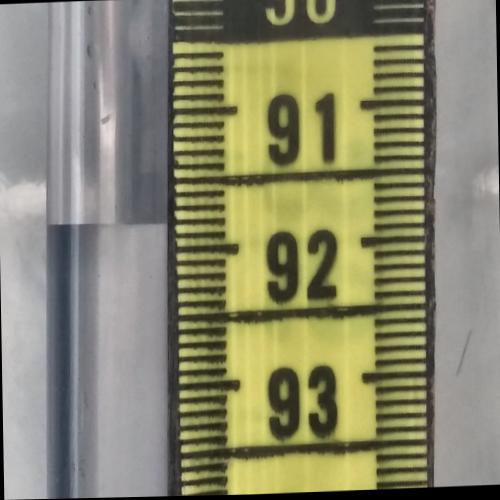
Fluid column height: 91.8 cm